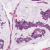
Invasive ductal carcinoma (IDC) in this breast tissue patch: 1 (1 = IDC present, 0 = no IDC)